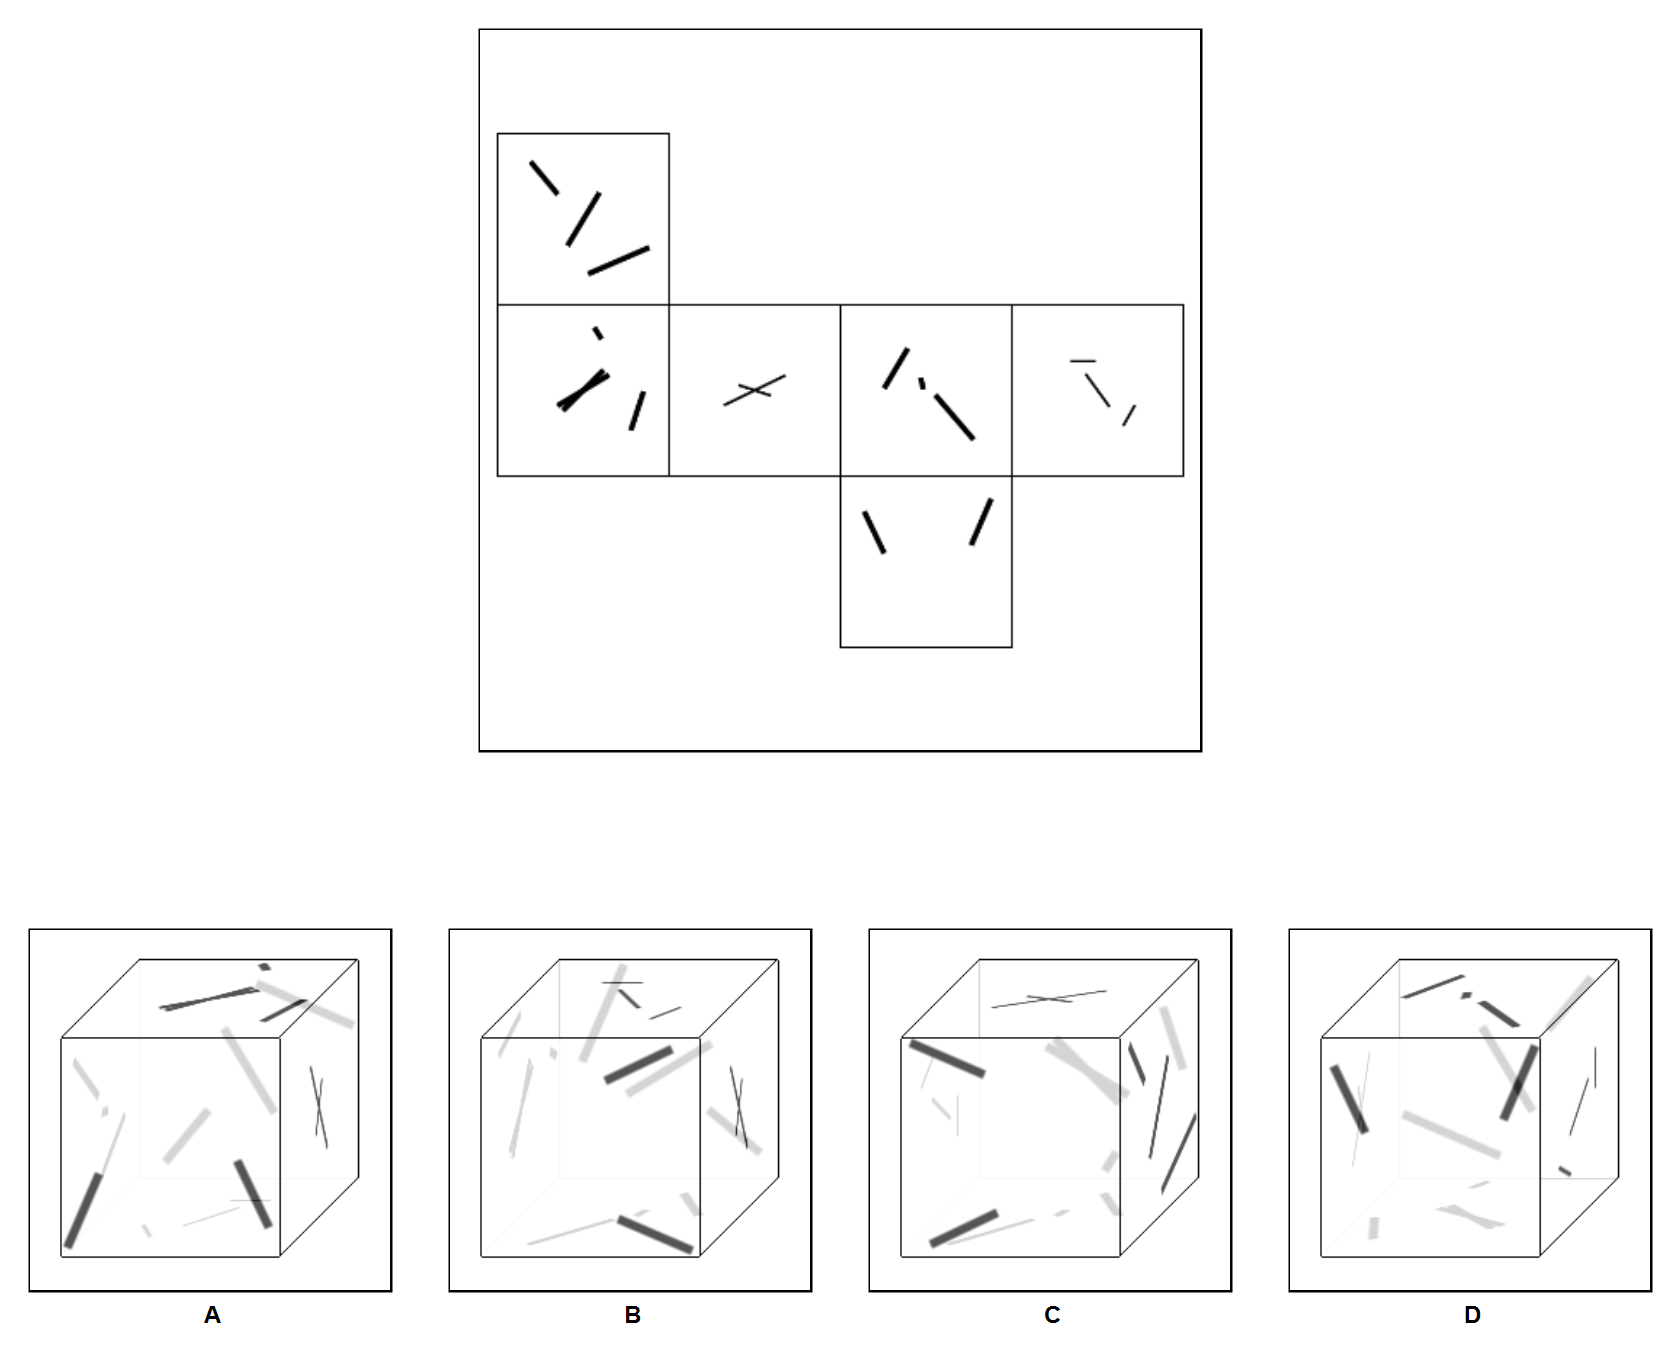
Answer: D